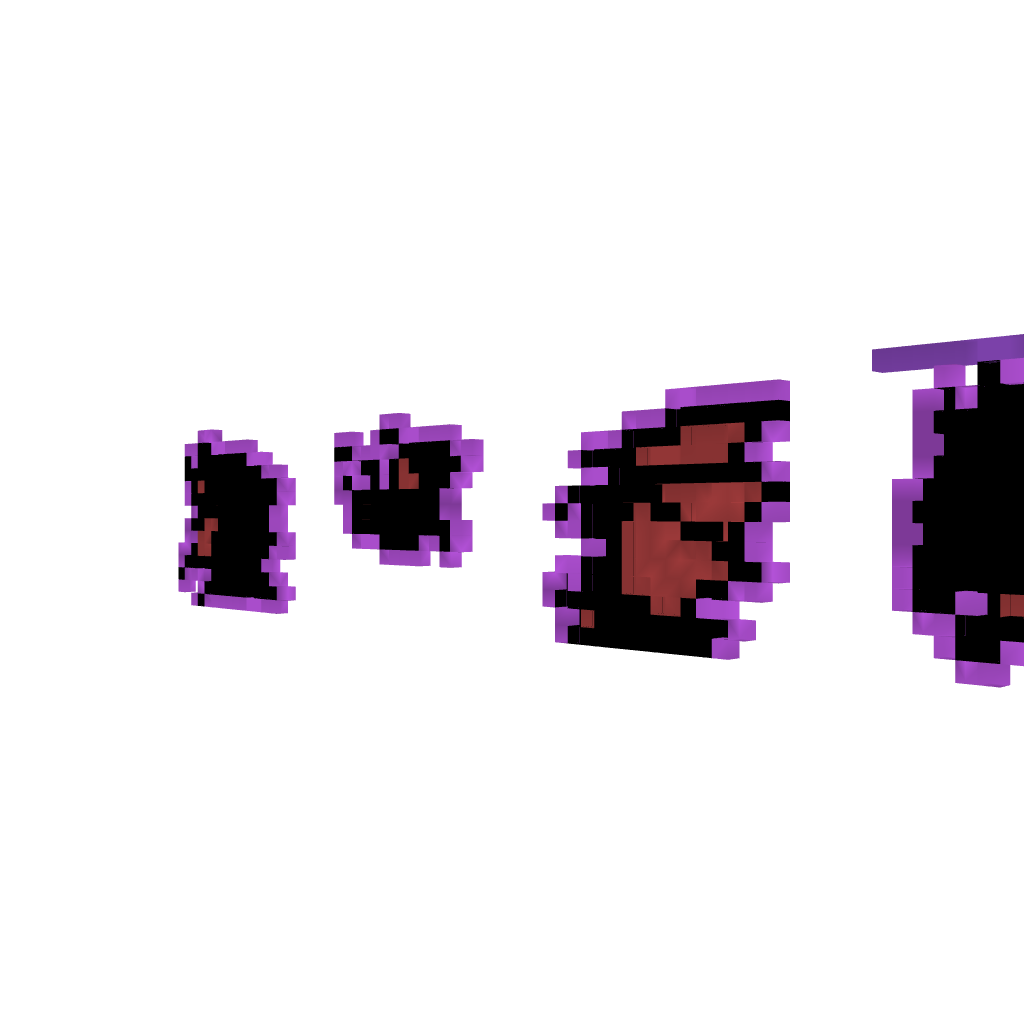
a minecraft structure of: Bats from Castlevania 1 bad low quality